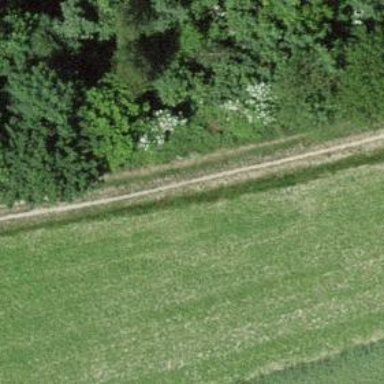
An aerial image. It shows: Dirt path with grade3 tracktype.